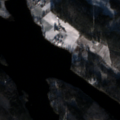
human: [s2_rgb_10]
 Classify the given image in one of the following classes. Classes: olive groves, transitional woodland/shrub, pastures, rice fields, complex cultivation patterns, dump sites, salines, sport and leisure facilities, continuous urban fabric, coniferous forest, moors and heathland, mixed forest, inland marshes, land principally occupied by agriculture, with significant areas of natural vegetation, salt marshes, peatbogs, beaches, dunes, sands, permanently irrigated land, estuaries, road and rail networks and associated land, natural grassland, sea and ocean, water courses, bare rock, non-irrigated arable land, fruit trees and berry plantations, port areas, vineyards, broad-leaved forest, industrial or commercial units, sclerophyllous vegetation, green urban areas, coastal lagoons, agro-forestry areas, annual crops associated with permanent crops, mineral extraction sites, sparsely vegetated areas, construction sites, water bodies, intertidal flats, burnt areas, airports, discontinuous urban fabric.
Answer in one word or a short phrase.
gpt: coniferous forest, mixed forest, transitional woodland/shrub, water bodies